Interaction volume radius: 10 \u00c5
Interaction volume height: 15 \u00c5
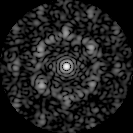
Disorder parameter: 0.6326